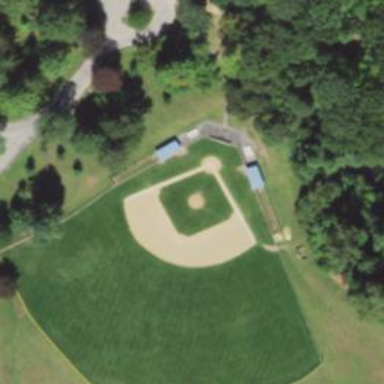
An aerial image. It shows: Baseball pitch for leisure land.